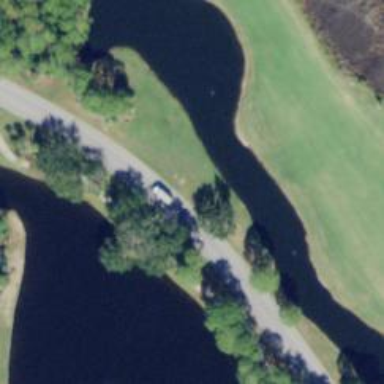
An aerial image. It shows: Water hazard on golf course.